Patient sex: M
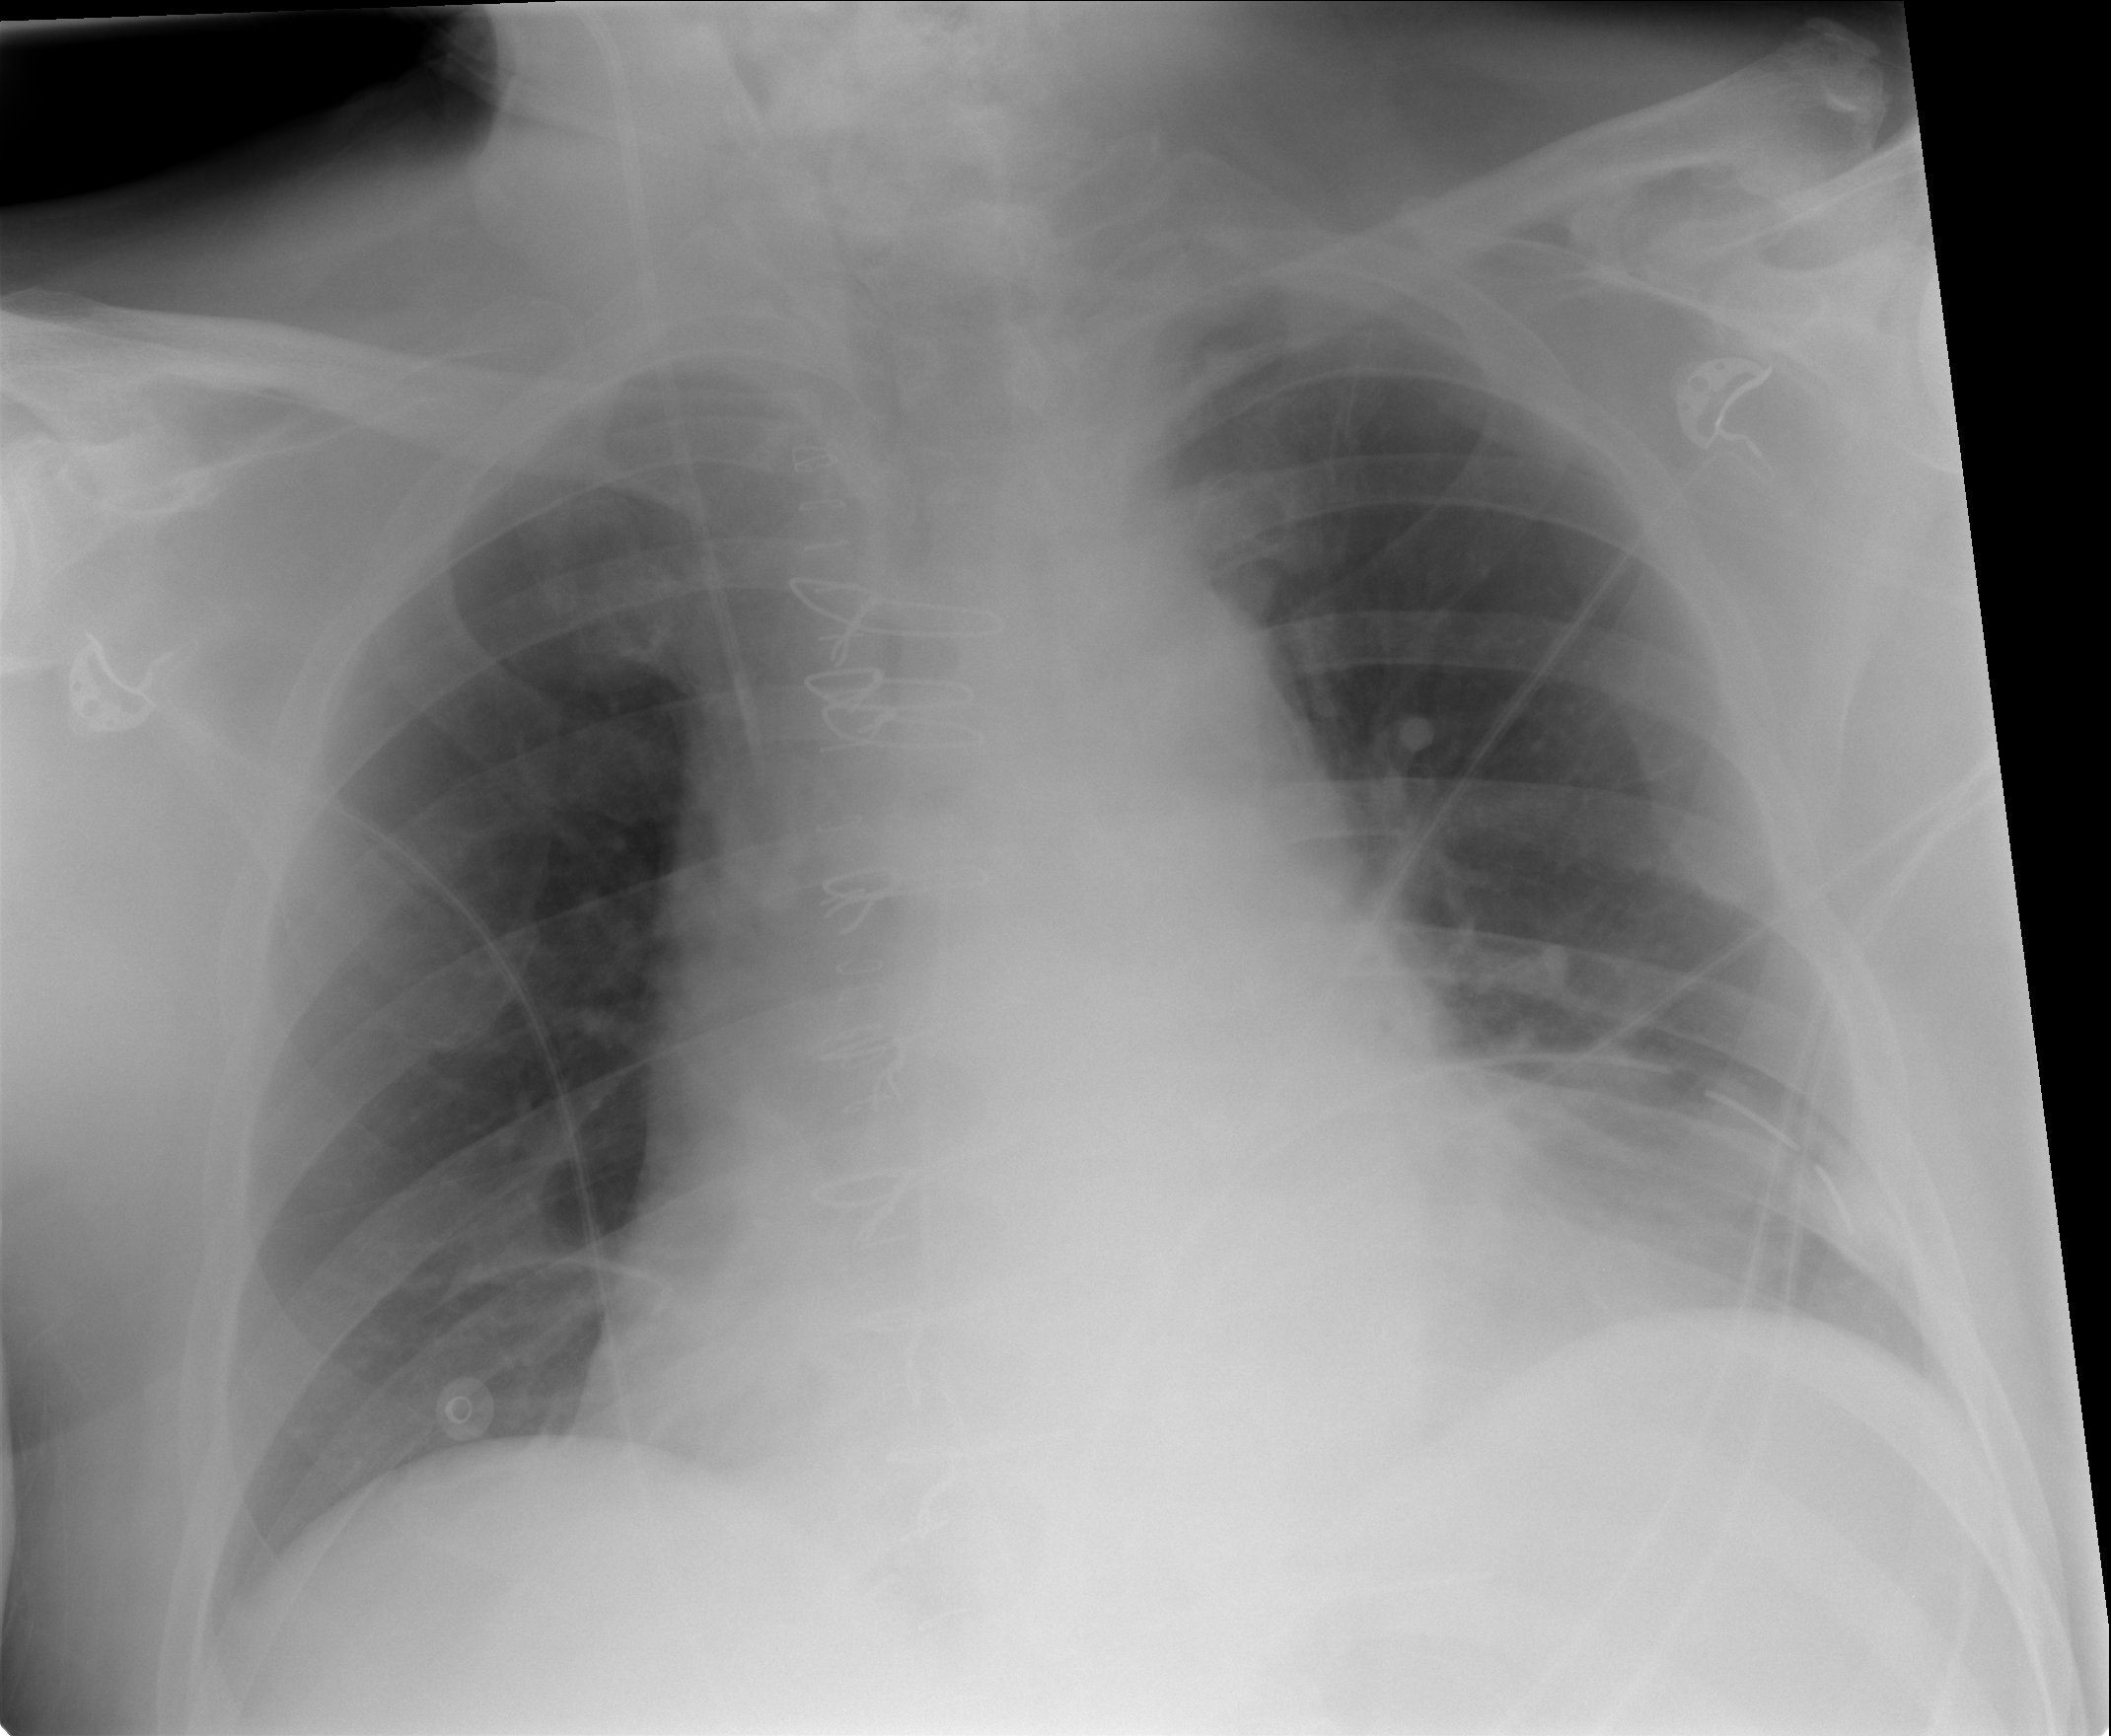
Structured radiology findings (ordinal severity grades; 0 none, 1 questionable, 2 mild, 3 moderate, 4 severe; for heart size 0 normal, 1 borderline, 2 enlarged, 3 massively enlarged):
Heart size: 1
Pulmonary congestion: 0
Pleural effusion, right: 0
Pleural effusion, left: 0
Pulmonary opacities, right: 0
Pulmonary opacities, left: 0
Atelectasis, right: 1
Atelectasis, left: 2